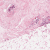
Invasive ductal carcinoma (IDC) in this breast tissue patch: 0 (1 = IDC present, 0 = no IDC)